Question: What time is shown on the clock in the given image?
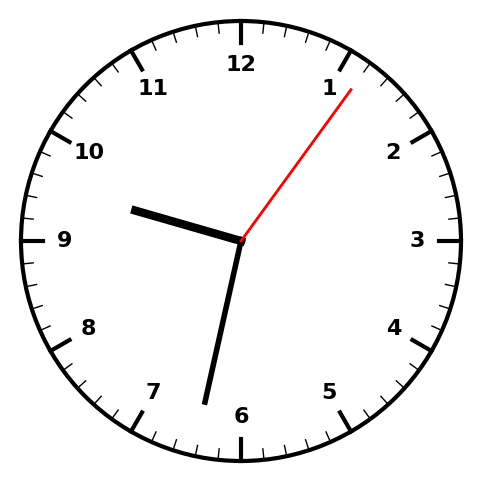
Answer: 09:32:06